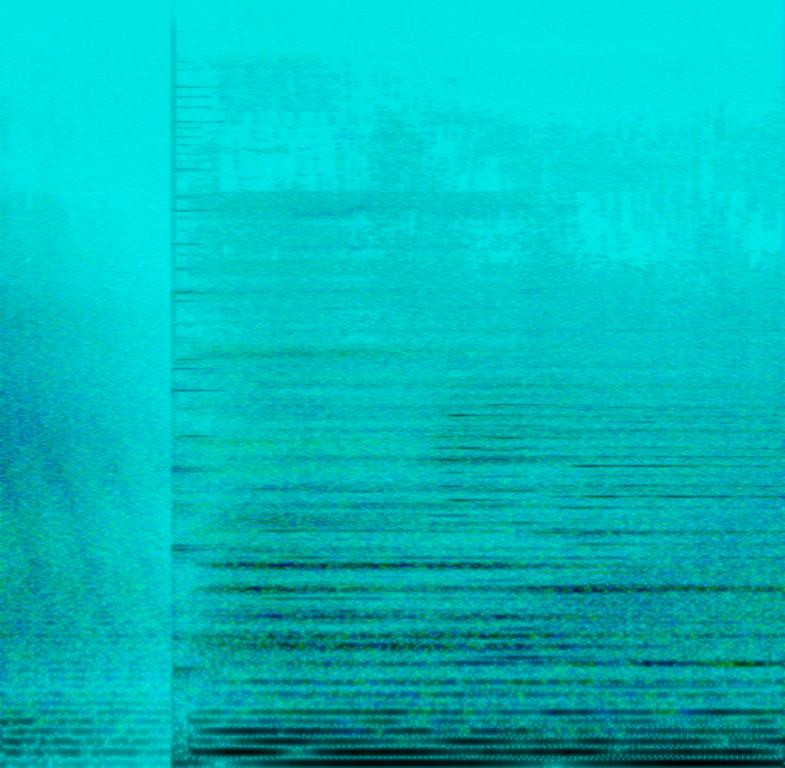
Single sounds, noises and melodies being played with a lot of reverb and delay. Long waving notes, deep drum hits; a processed choir melody and a piano playing a chord with effects on it. The whole composition sounds very atmospherically dark and scary. This song may be playing in a videogame.